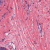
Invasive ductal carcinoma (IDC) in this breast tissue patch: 0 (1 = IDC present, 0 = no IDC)